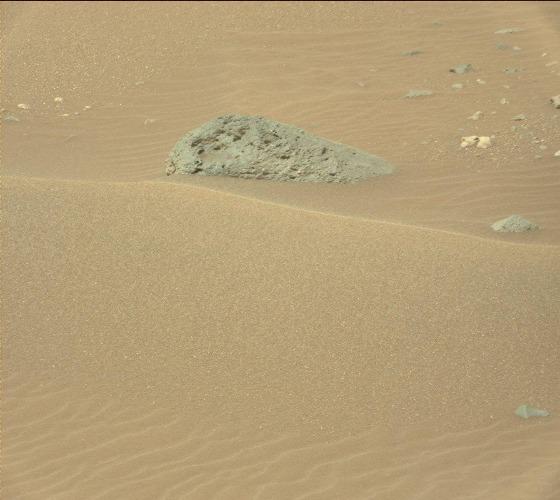
Terrain classes present: Gravel / Sand / Soil, Rock